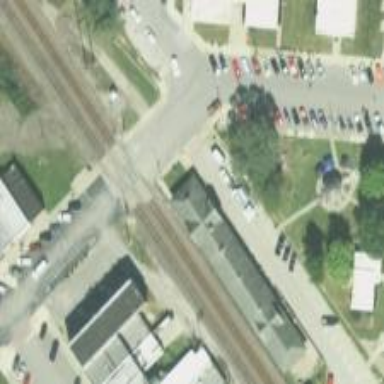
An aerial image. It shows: Crossing for the railway.